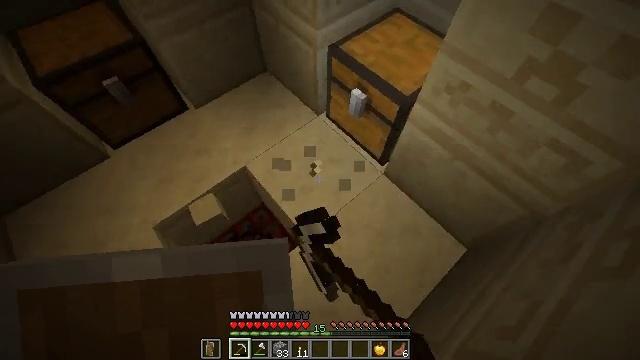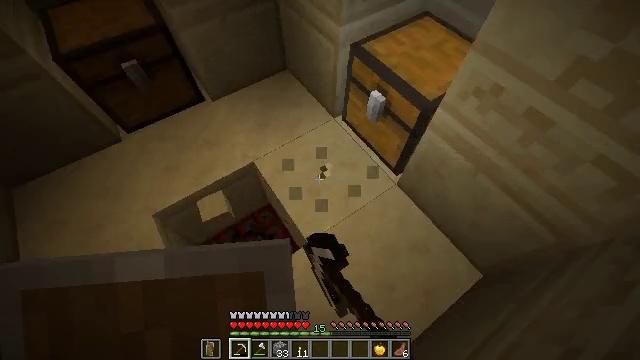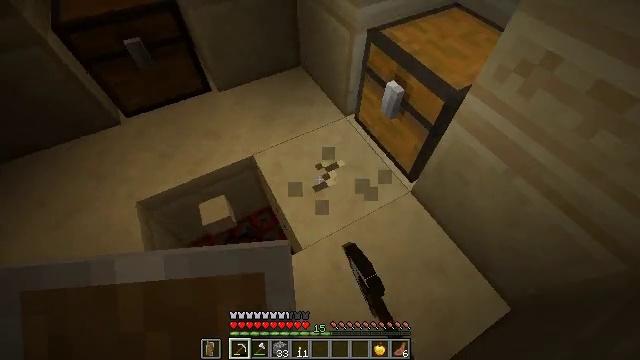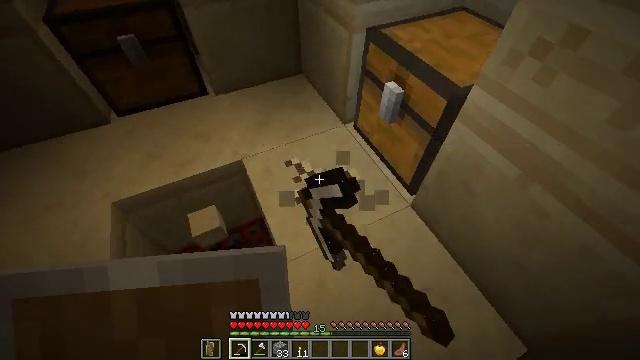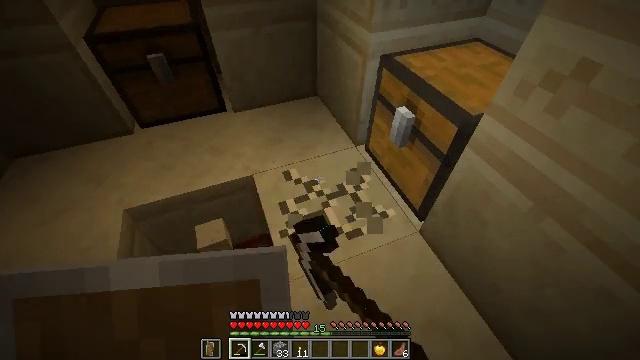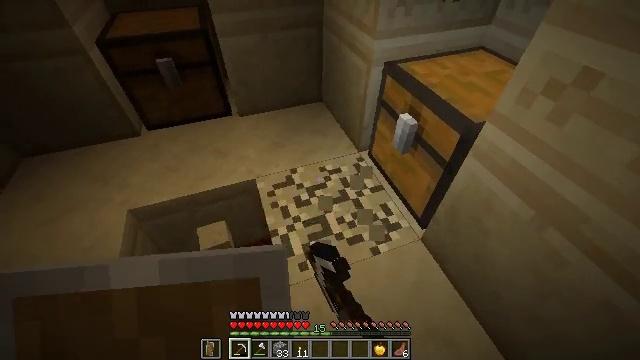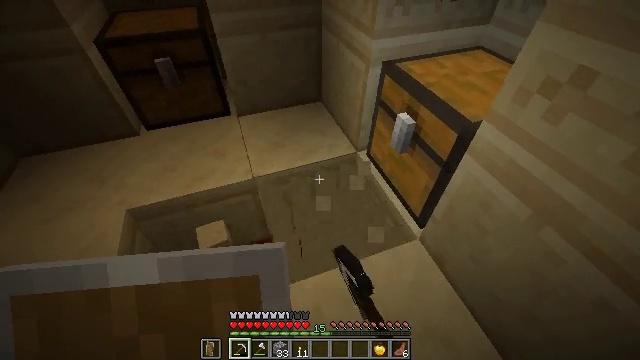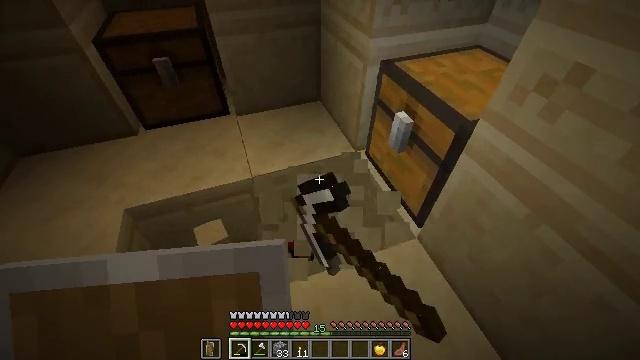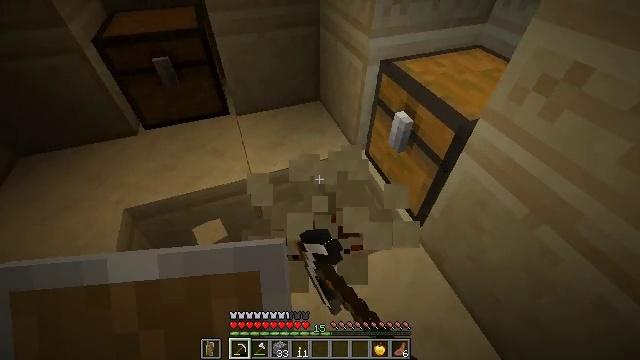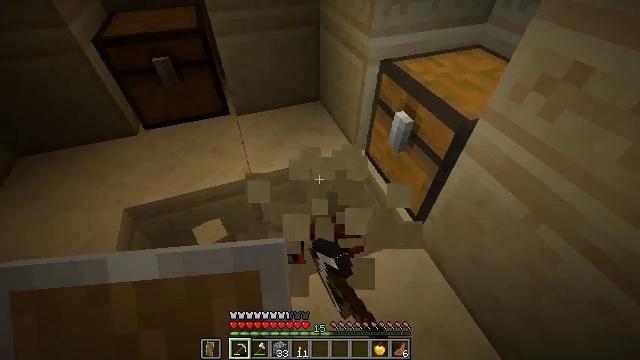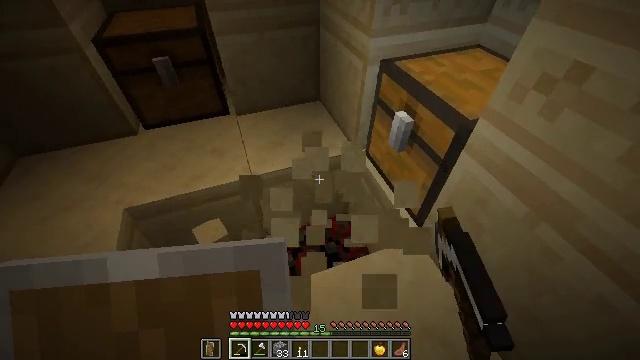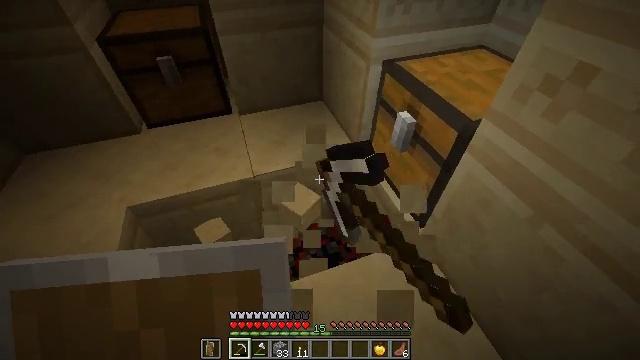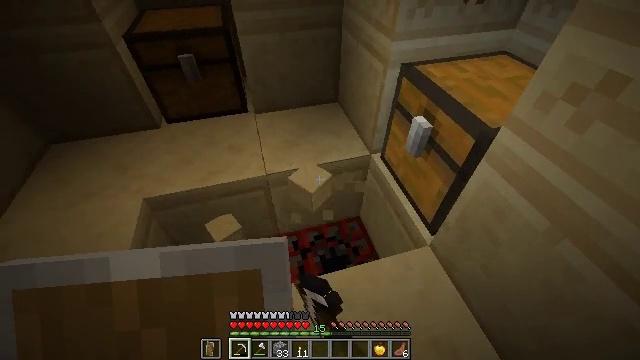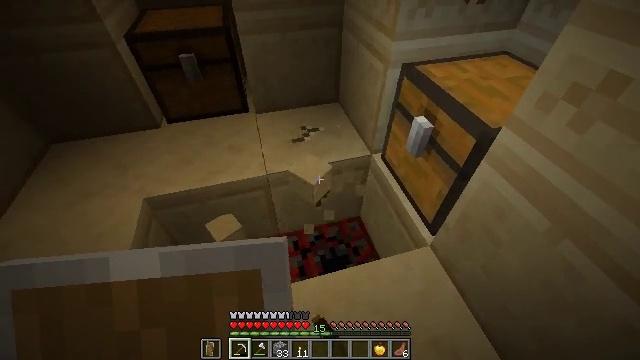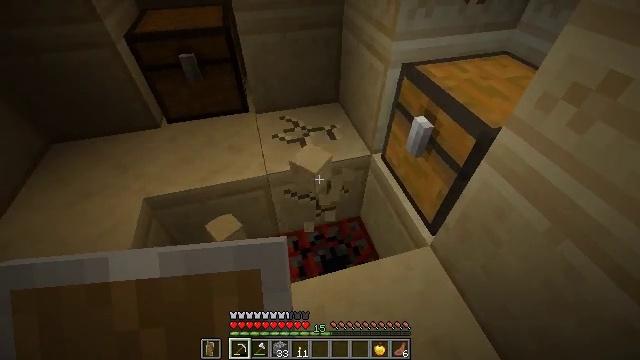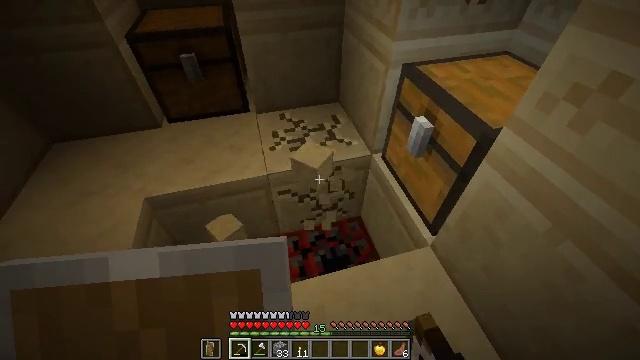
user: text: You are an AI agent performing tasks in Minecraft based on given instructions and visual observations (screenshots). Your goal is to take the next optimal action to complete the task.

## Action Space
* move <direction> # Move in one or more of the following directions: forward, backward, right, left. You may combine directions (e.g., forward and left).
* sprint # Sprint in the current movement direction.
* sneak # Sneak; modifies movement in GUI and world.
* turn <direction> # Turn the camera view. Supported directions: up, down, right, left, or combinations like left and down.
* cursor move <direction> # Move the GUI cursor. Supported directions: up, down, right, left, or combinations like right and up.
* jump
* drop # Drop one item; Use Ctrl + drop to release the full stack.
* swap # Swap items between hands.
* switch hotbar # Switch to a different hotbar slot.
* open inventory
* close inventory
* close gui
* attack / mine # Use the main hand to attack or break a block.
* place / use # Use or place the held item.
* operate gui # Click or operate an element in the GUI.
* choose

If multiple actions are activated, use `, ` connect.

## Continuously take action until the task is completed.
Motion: motion action
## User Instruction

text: Collect cut sandstone by mining it.
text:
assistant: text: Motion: turn left and up, attack / mine
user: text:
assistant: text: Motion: turn left and up, attack / mine
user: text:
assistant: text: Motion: turn left and up, attack / mine
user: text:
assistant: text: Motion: turn left and up, attack / mine
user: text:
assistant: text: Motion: turn left and up, attack / mine
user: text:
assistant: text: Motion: attack / mine
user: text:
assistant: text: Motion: attack / mine
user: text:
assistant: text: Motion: attack / mine
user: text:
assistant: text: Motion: attack / mine
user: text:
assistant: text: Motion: attack / mine
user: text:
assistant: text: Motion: attack / mine
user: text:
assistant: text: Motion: turn left, attack / mine
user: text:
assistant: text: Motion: attack / mine
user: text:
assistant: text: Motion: attack / mine
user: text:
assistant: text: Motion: attack / mine
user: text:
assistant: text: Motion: attack / mine
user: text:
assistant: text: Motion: attack / mine
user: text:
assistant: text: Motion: attack / mine
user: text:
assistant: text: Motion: attack / mine
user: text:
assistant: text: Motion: turn left, attack / mine
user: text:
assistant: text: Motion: turn left, attack / mine
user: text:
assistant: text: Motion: turn left, attack / mine
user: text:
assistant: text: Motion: attack / mine
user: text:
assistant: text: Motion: turn left, attack / mine
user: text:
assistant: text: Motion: attack / mine
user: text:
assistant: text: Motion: attack / mine
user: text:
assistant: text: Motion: attack / mine
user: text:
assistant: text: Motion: move forward, attack / mine
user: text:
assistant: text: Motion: move forward and move right, turn right, attack / mine
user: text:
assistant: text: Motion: move forward and move right, turn right and down, attack / mine